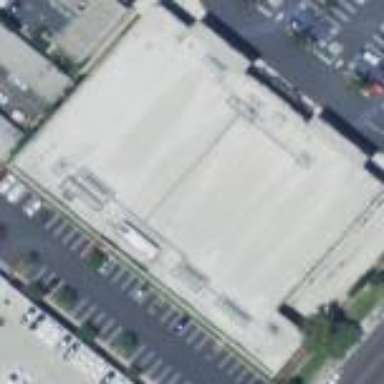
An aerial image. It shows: Supermarket located in building.